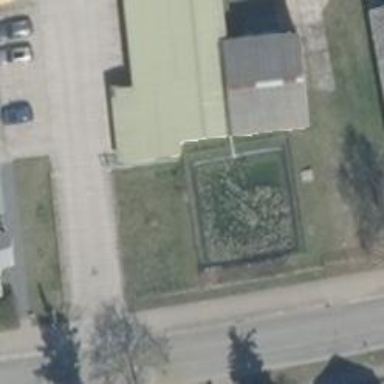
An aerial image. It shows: Emergency fire water pond.